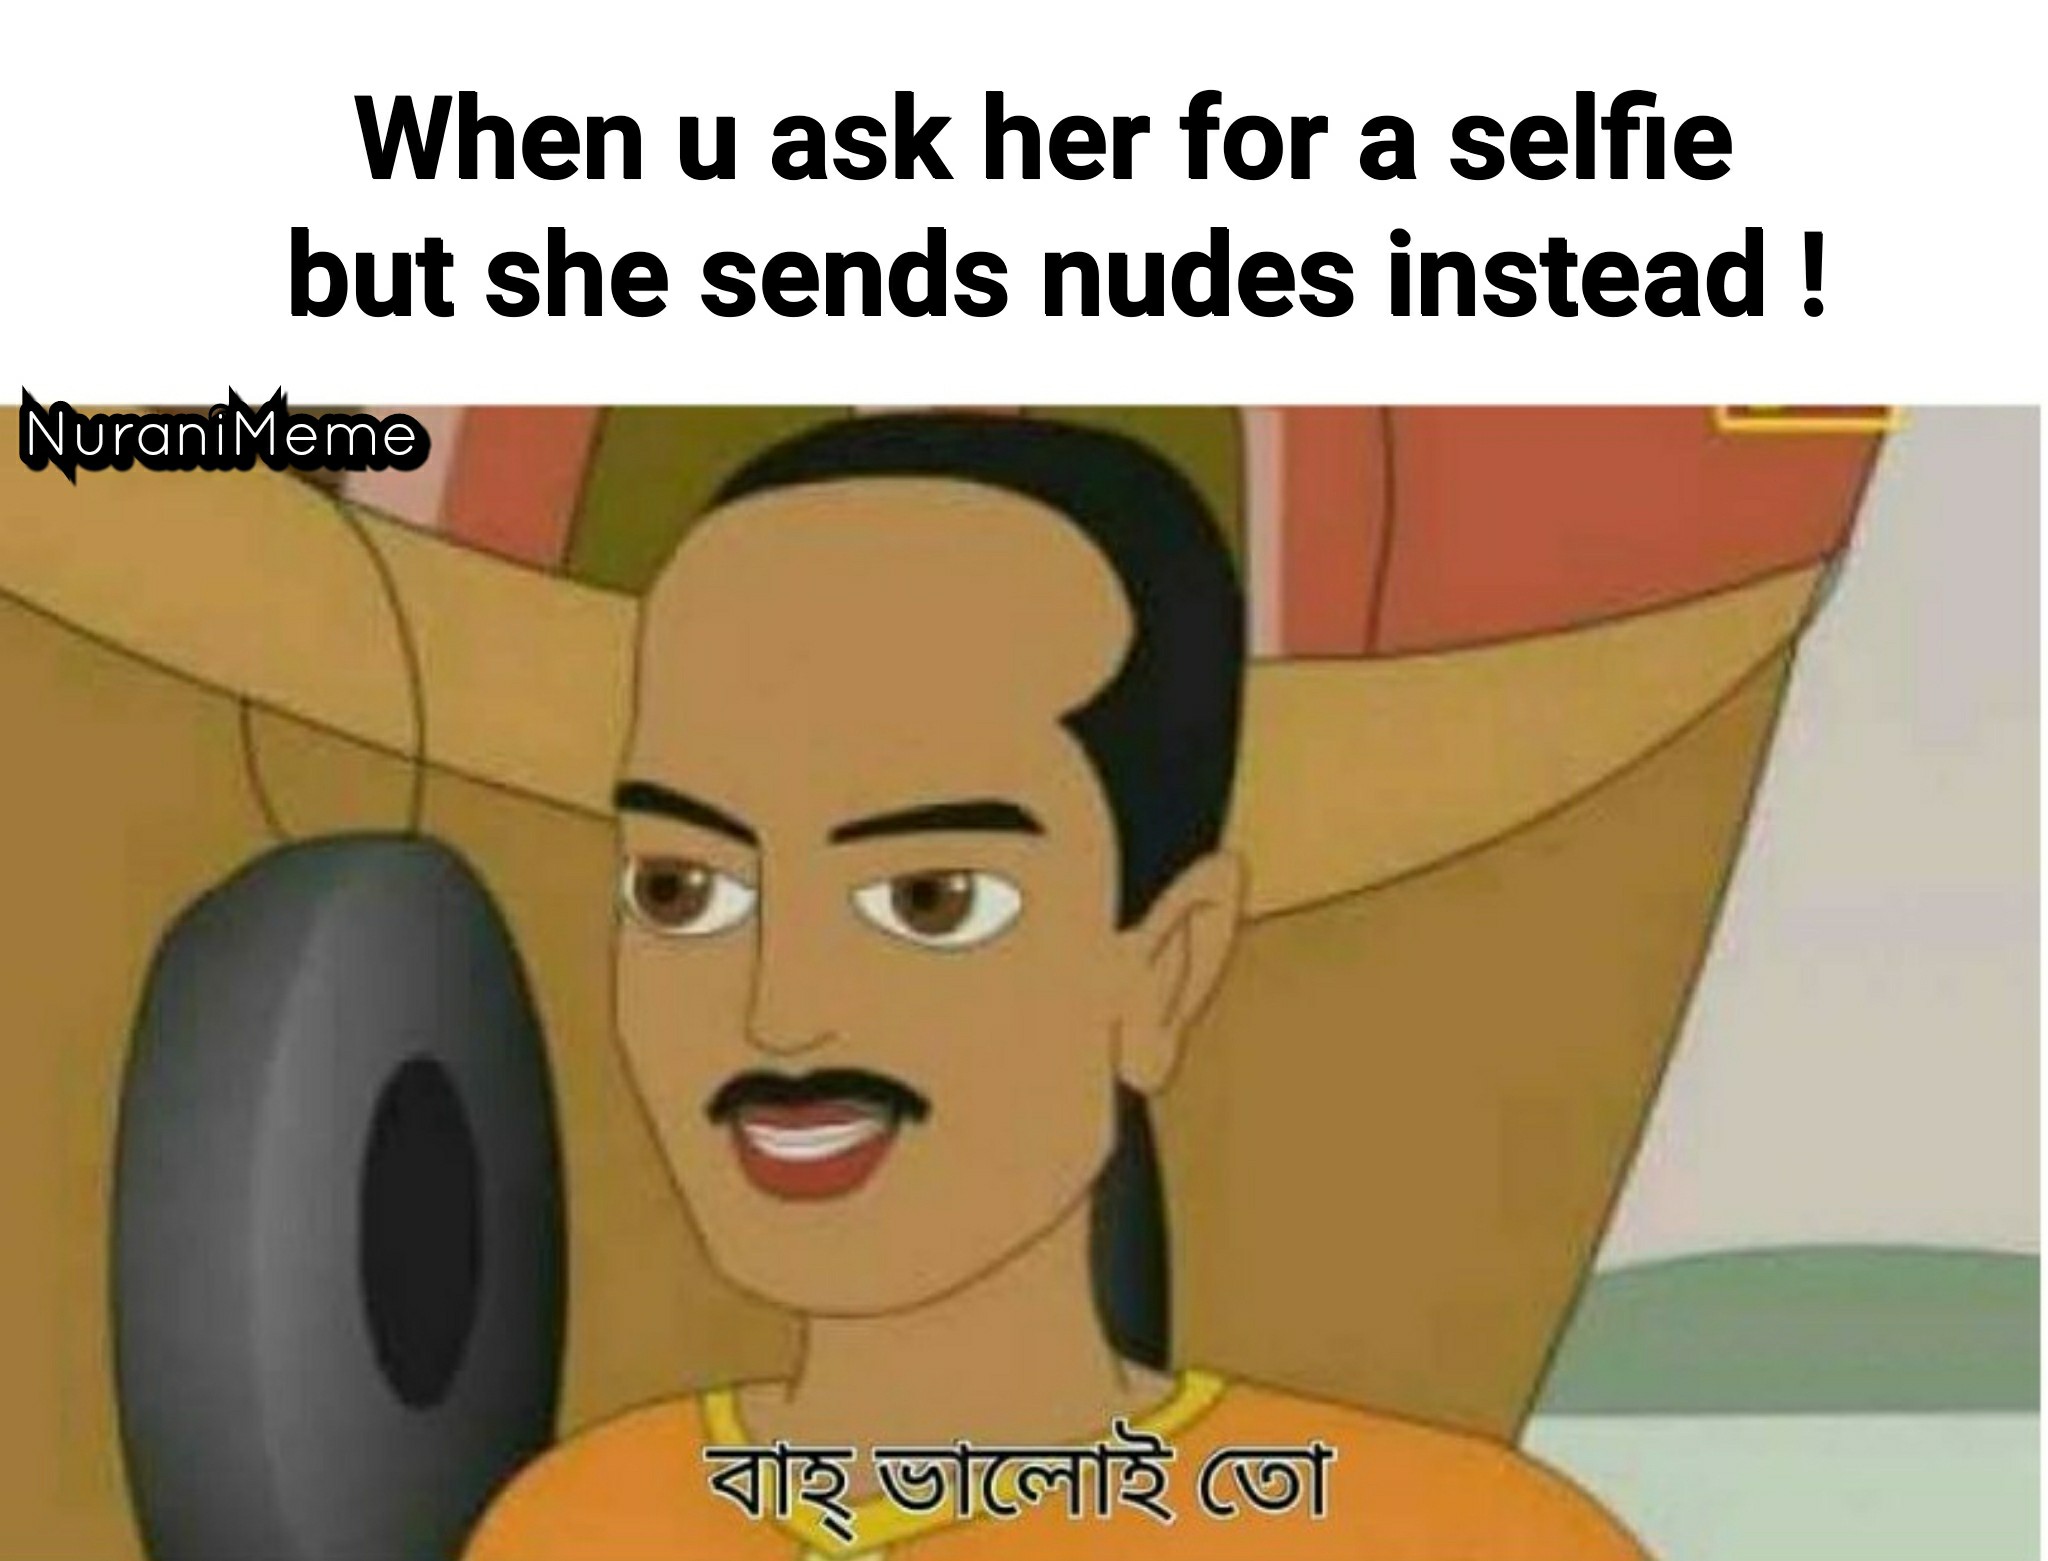
Caption: When u ask her for a selfie but she sends nudes instead !  বাহ ভালোই তো
Label: hate